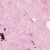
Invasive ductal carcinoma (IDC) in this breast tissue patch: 0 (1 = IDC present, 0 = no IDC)